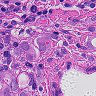
Metastatic tissue present: yes